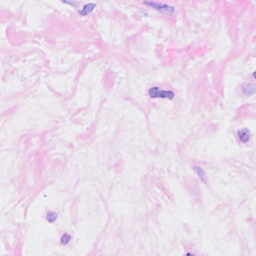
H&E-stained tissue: Breast